Question: I'm delving into XML and XSLT and am trying to generate a basic, tabular web page. The basic layout of the table seems to be ok, but I'm getting a column of " characters before I get my two-column table (which itself is in the second column of the web page). This is shown below:

There are exactly the number of " characters as there are elements of the XML file this is built from. The code that I think is causing the problem is listed below:
'''
<tbody>
<xsl:for-each select="command">
<tr>
<td width="50%">
<xsl:value-of select="description"/>
</td>"
<td width="50%">
<xsl:value-of select="TLC"/>
</td>
</tr>
</xsl:for-each>
</tbody>
'''
Is the character being generated in each 'xsl:for-each select'? In the event that the above snippet of code looks good, I'll include the entirety of the XSLT file below. Feel free to let me know how dumpy my stuff looks, as I'm coming from a firmware and .NET background.
Thanks.
: Removed the full body of code since the answer, so obvious that I should smack myself, doesn't involve it.
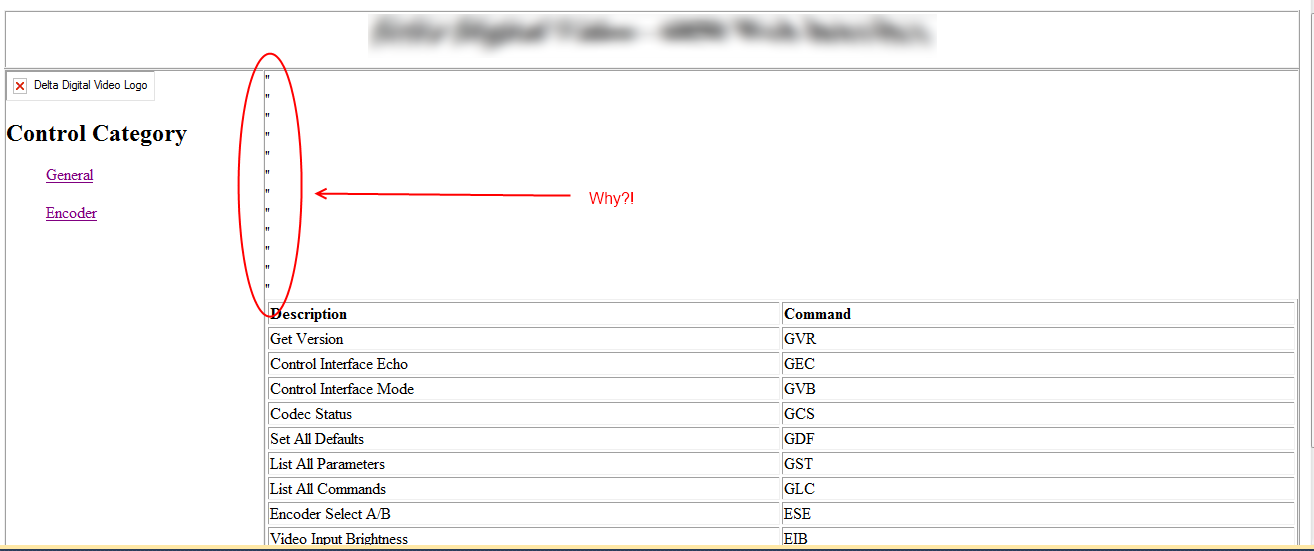
Answer: The problem is right here:
'''
</td>"
<td width="50%">
'''
You're inserting a '"' which is not inside a cell, thus the browser displays it outside...